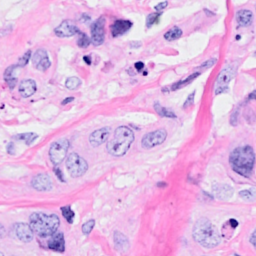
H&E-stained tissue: Breast